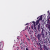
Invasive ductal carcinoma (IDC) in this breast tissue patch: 0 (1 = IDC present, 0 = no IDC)